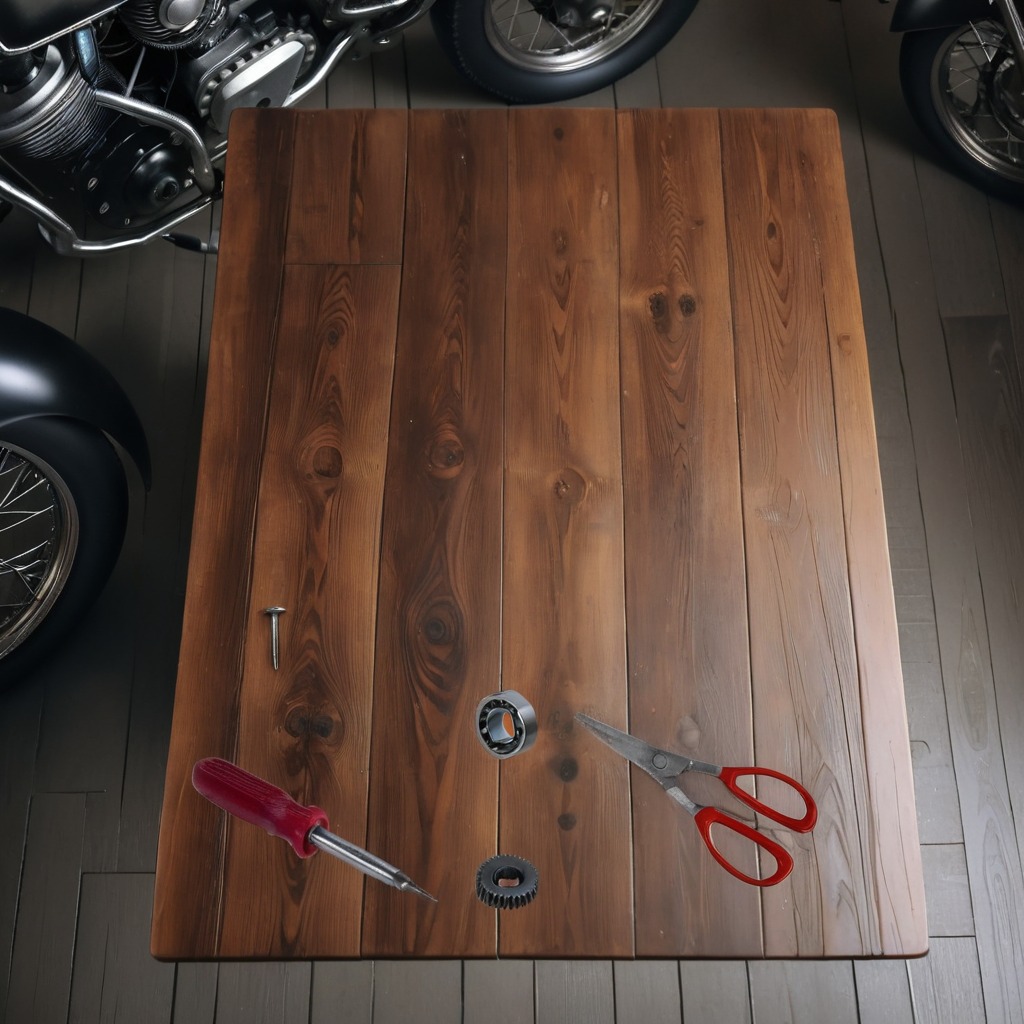
A ball bearing, a gear with teeth, an iron nail, a screwdriver, and a pair of scissors are lying on an oil-spilled wooden table in a vintage motorcycle garage.